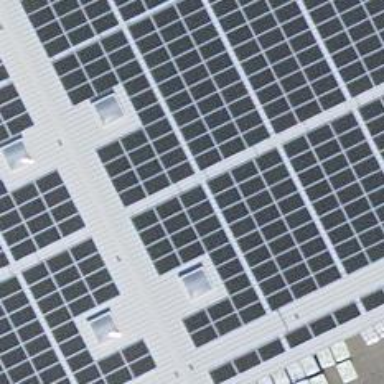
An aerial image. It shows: Solar power generator utilizing photovoltaic technology with solar photovoltaic panels.